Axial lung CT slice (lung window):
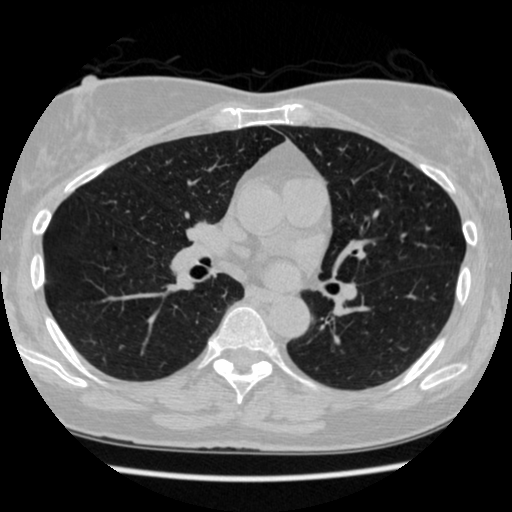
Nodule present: no